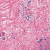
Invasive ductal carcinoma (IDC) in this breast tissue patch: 0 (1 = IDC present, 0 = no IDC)